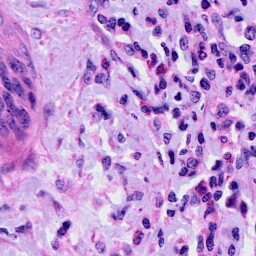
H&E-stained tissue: Cervix